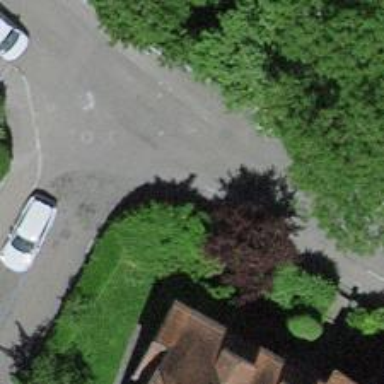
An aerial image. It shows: Kerb barrier.